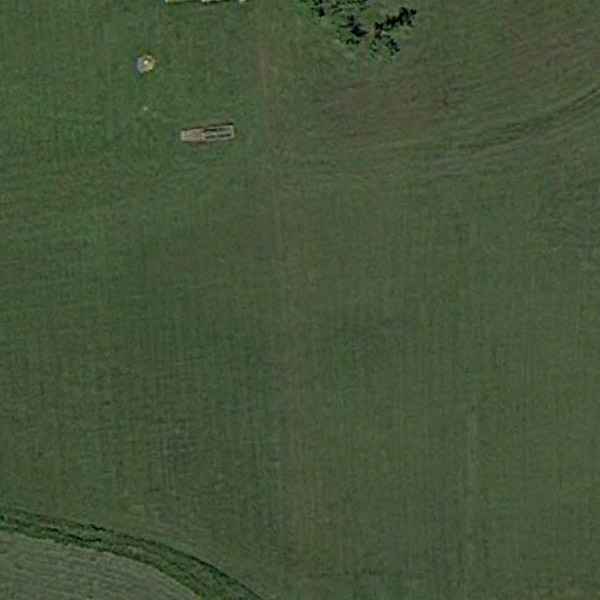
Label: Meadow